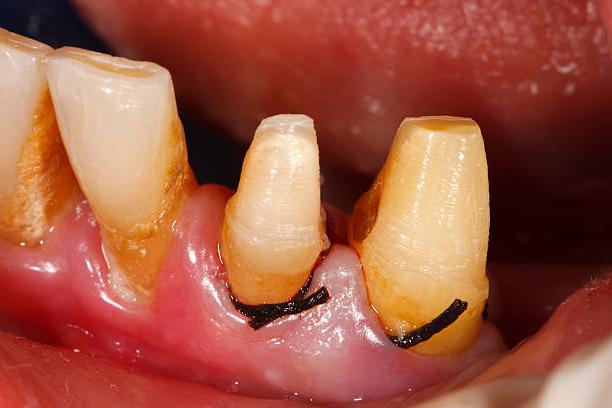
Condition: Calculus